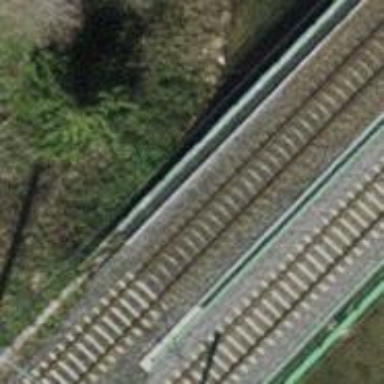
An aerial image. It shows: Single-track railway bridge with contact lines for electrification.